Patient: sex M, age 57
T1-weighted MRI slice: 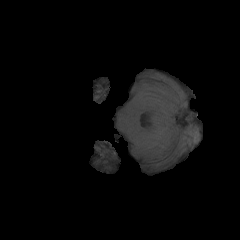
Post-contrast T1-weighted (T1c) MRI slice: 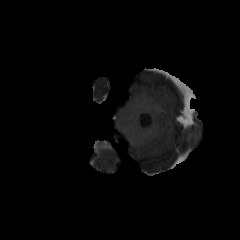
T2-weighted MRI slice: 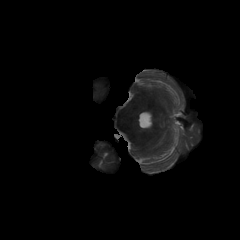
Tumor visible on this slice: no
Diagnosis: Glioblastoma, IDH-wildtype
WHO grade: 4